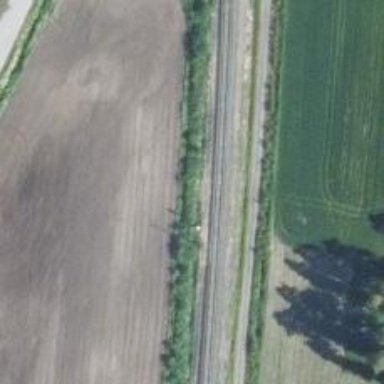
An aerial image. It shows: Railway signal.